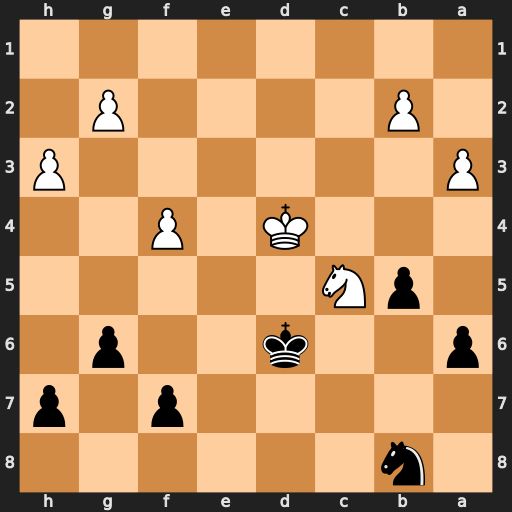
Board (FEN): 1n6/5p1p/p2k2p1/1pN5/3K1P2/P6P/1P4P1/8
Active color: b
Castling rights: -
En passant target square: -
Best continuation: Nc6+ Kd3 Kxc5